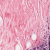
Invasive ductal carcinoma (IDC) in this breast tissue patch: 0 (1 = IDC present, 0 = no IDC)